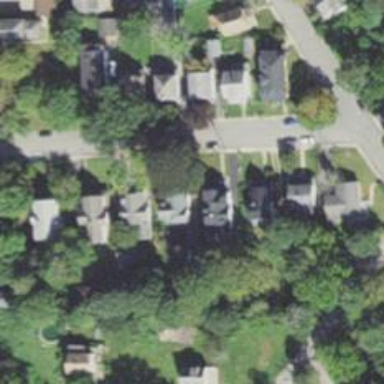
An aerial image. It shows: Residential driveway serving as service road.